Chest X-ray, PA view. Patient: 46 years old, sex M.
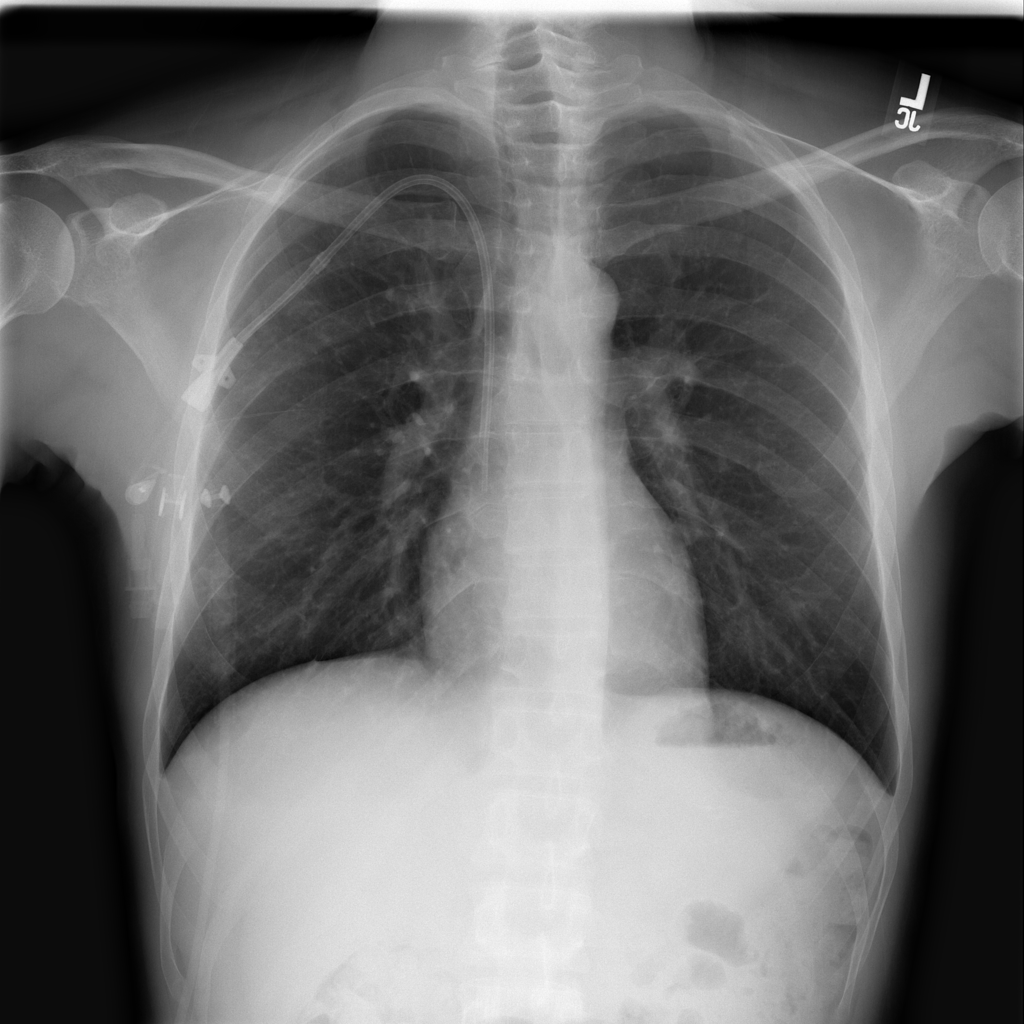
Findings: No Finding